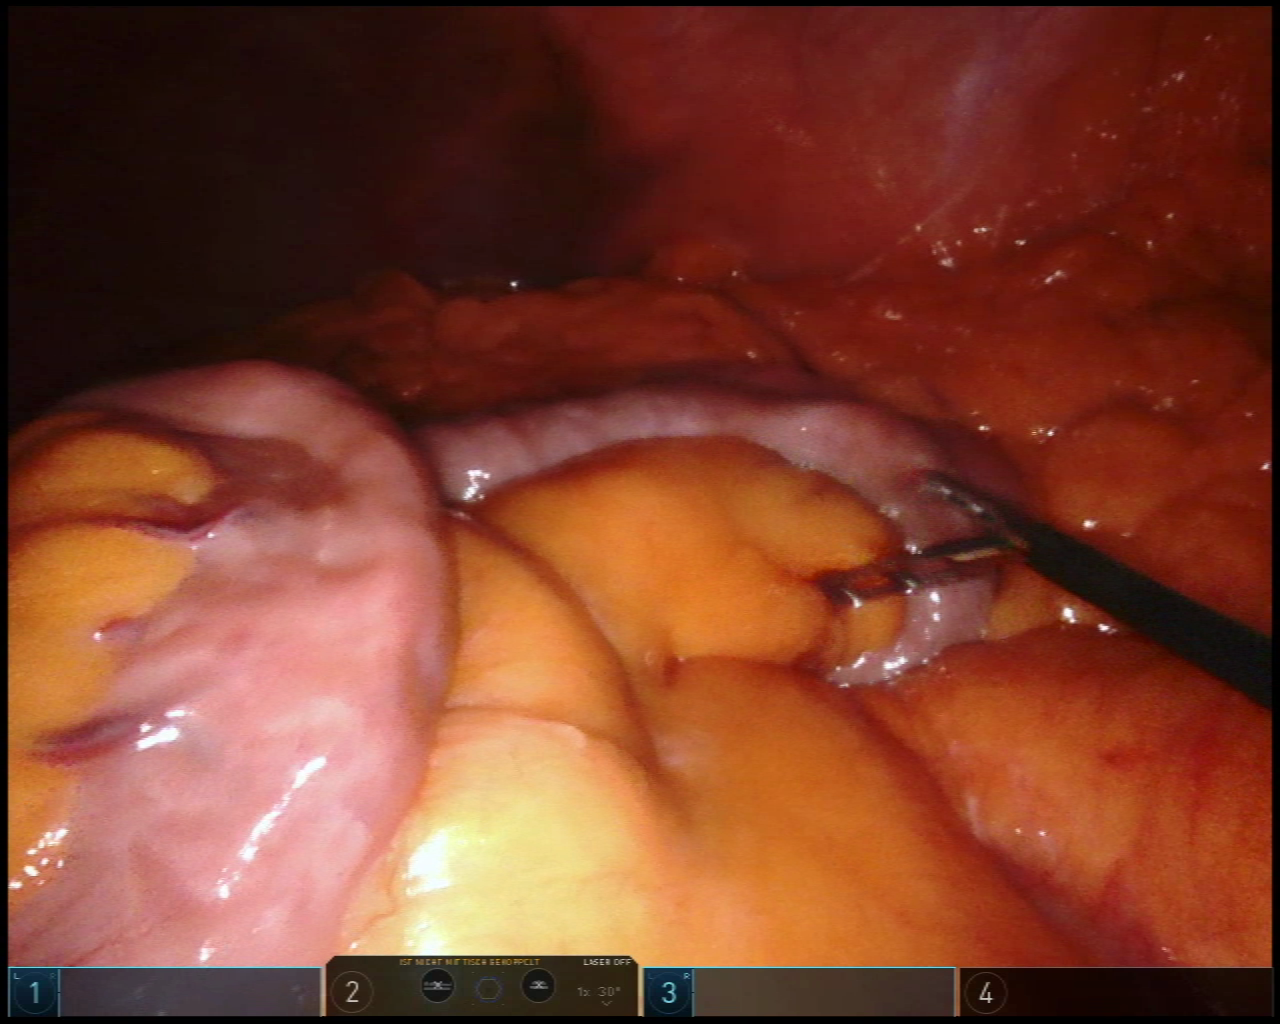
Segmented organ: small_intestine
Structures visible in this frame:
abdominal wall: yes
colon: no
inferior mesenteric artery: no
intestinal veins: no
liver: no
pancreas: no
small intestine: yes
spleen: no
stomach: no
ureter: no
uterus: no
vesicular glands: no